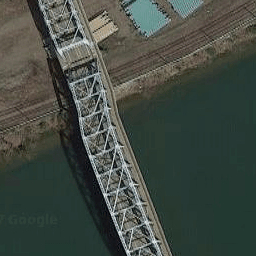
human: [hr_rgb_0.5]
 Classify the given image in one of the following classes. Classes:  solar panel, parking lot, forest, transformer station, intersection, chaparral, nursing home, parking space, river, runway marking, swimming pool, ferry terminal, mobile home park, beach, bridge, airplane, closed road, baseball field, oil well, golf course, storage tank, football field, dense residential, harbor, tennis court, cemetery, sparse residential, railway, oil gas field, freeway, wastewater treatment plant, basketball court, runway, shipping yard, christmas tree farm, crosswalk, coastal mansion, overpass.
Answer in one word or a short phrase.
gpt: bridge